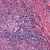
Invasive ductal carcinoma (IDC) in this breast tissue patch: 0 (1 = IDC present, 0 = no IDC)